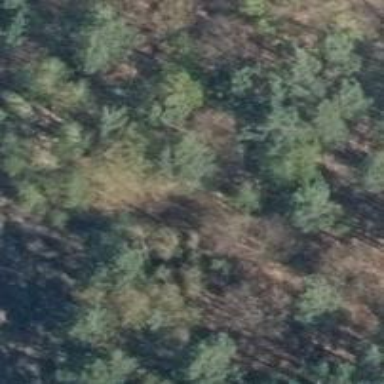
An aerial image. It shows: Shelter that serves as hunting stand.